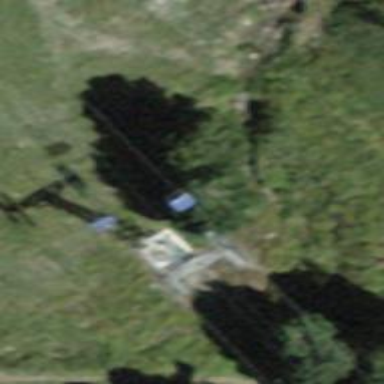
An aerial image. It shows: Pylon used for aerialway.